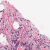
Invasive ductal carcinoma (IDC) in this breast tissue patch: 1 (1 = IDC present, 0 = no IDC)